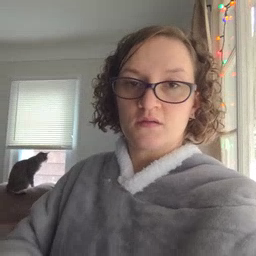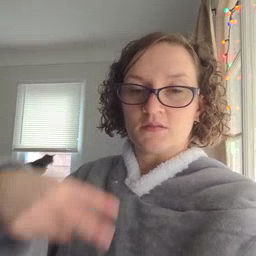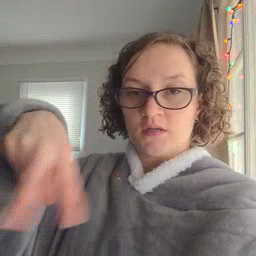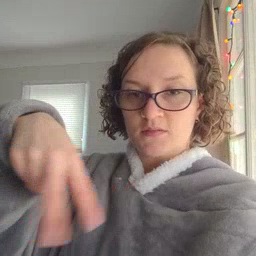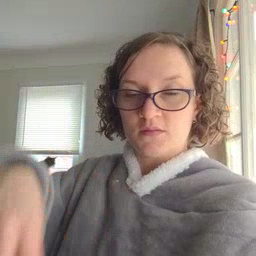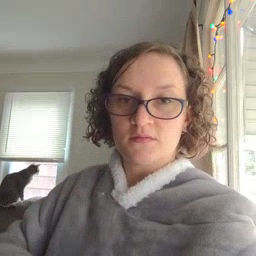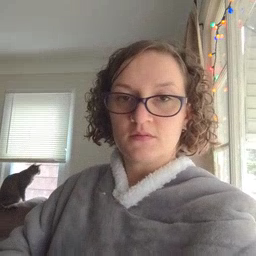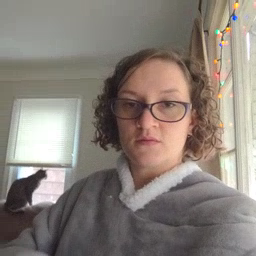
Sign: dance